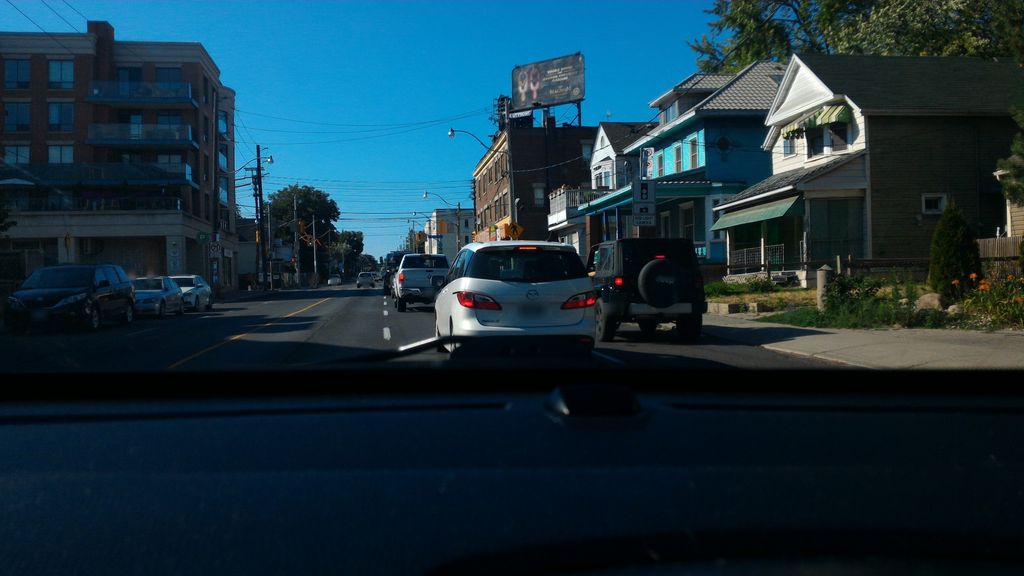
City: toronto